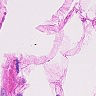
Metastatic tissue present: no